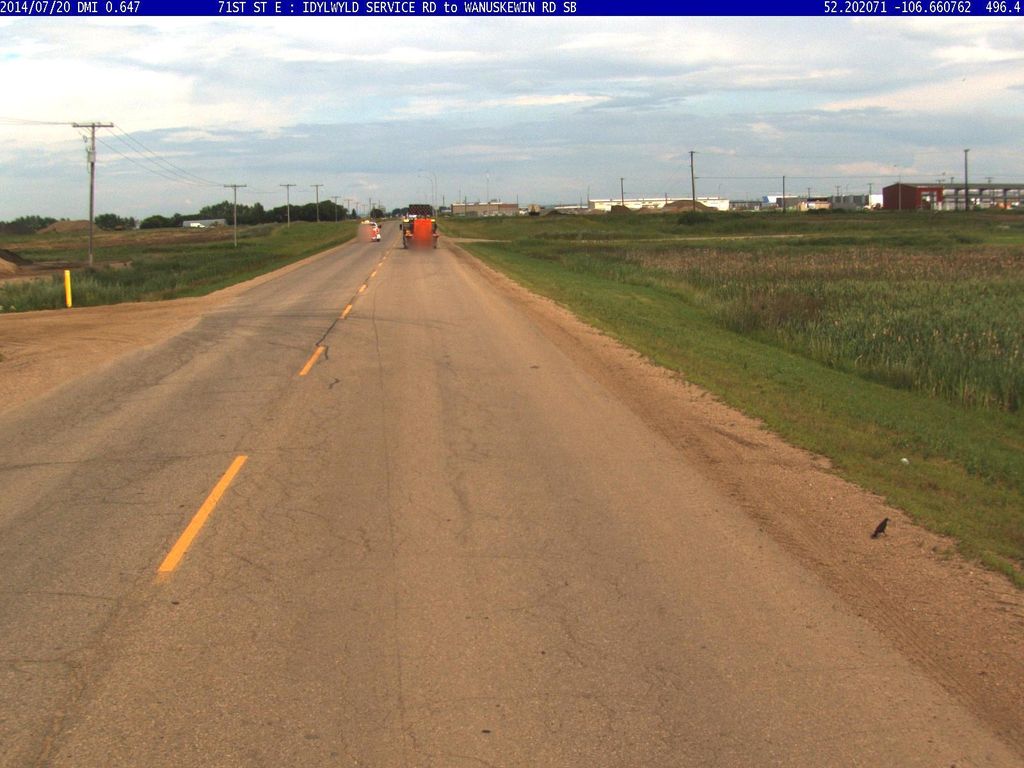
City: saskatoon